【题型】选择题　【知识点】立体几何　【难度】easy
如图1,在直角梯形$ABCD$中,$BC\parallel AD$,$AB\perp AD$,$BC=12$,$AD=13$,$AB=2\sqrt{3}$,$E$为线段$BC$上的一点,$BE=9$,
过$E$作$AB$的平行线交$AD$于$F$,将矩形$ABEF$翻折至与梯形$ECDF$垂直得到六面体$ABCDFE$,如图2,则六面体
$ABCDFE$的体积为（ ）

A. $\dfrac{33\sqrt{3}}{2}$ \hfill B. $27\sqrt{3}$ \hfill C. $30\sqrt{3}$ \hfill D. $33\sqrt{3}$
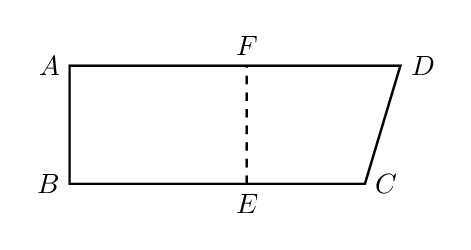
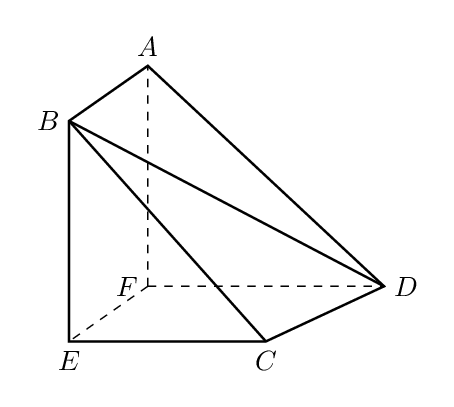
【解答】
\raggedright
\textbf{【答案】D}
\textbf{【分析】}把六面体$ABCDFE$的体积分成四棱锥$V_{D-ABEF}$和三棱锥$V_{B-CDE}$相加即可得出答案.
\textbf{【详解】}由题意得六面体$ABCDFE$的体积为：
\[
V_{D-ABEF} + V_{B-CDE} = \frac{1}{3} \times 2\sqrt{3} \times 9 \times 4 + \frac{1}{3} \times \frac{1}{2} \times 3 \times 2\sqrt{3} \times 9 = 33\sqrt{3},
\]
故选：D